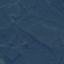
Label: Forest